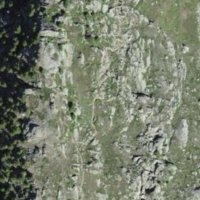
EUNIS habitat code: 26
Species observed at this site:
Draba aizoides